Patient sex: M
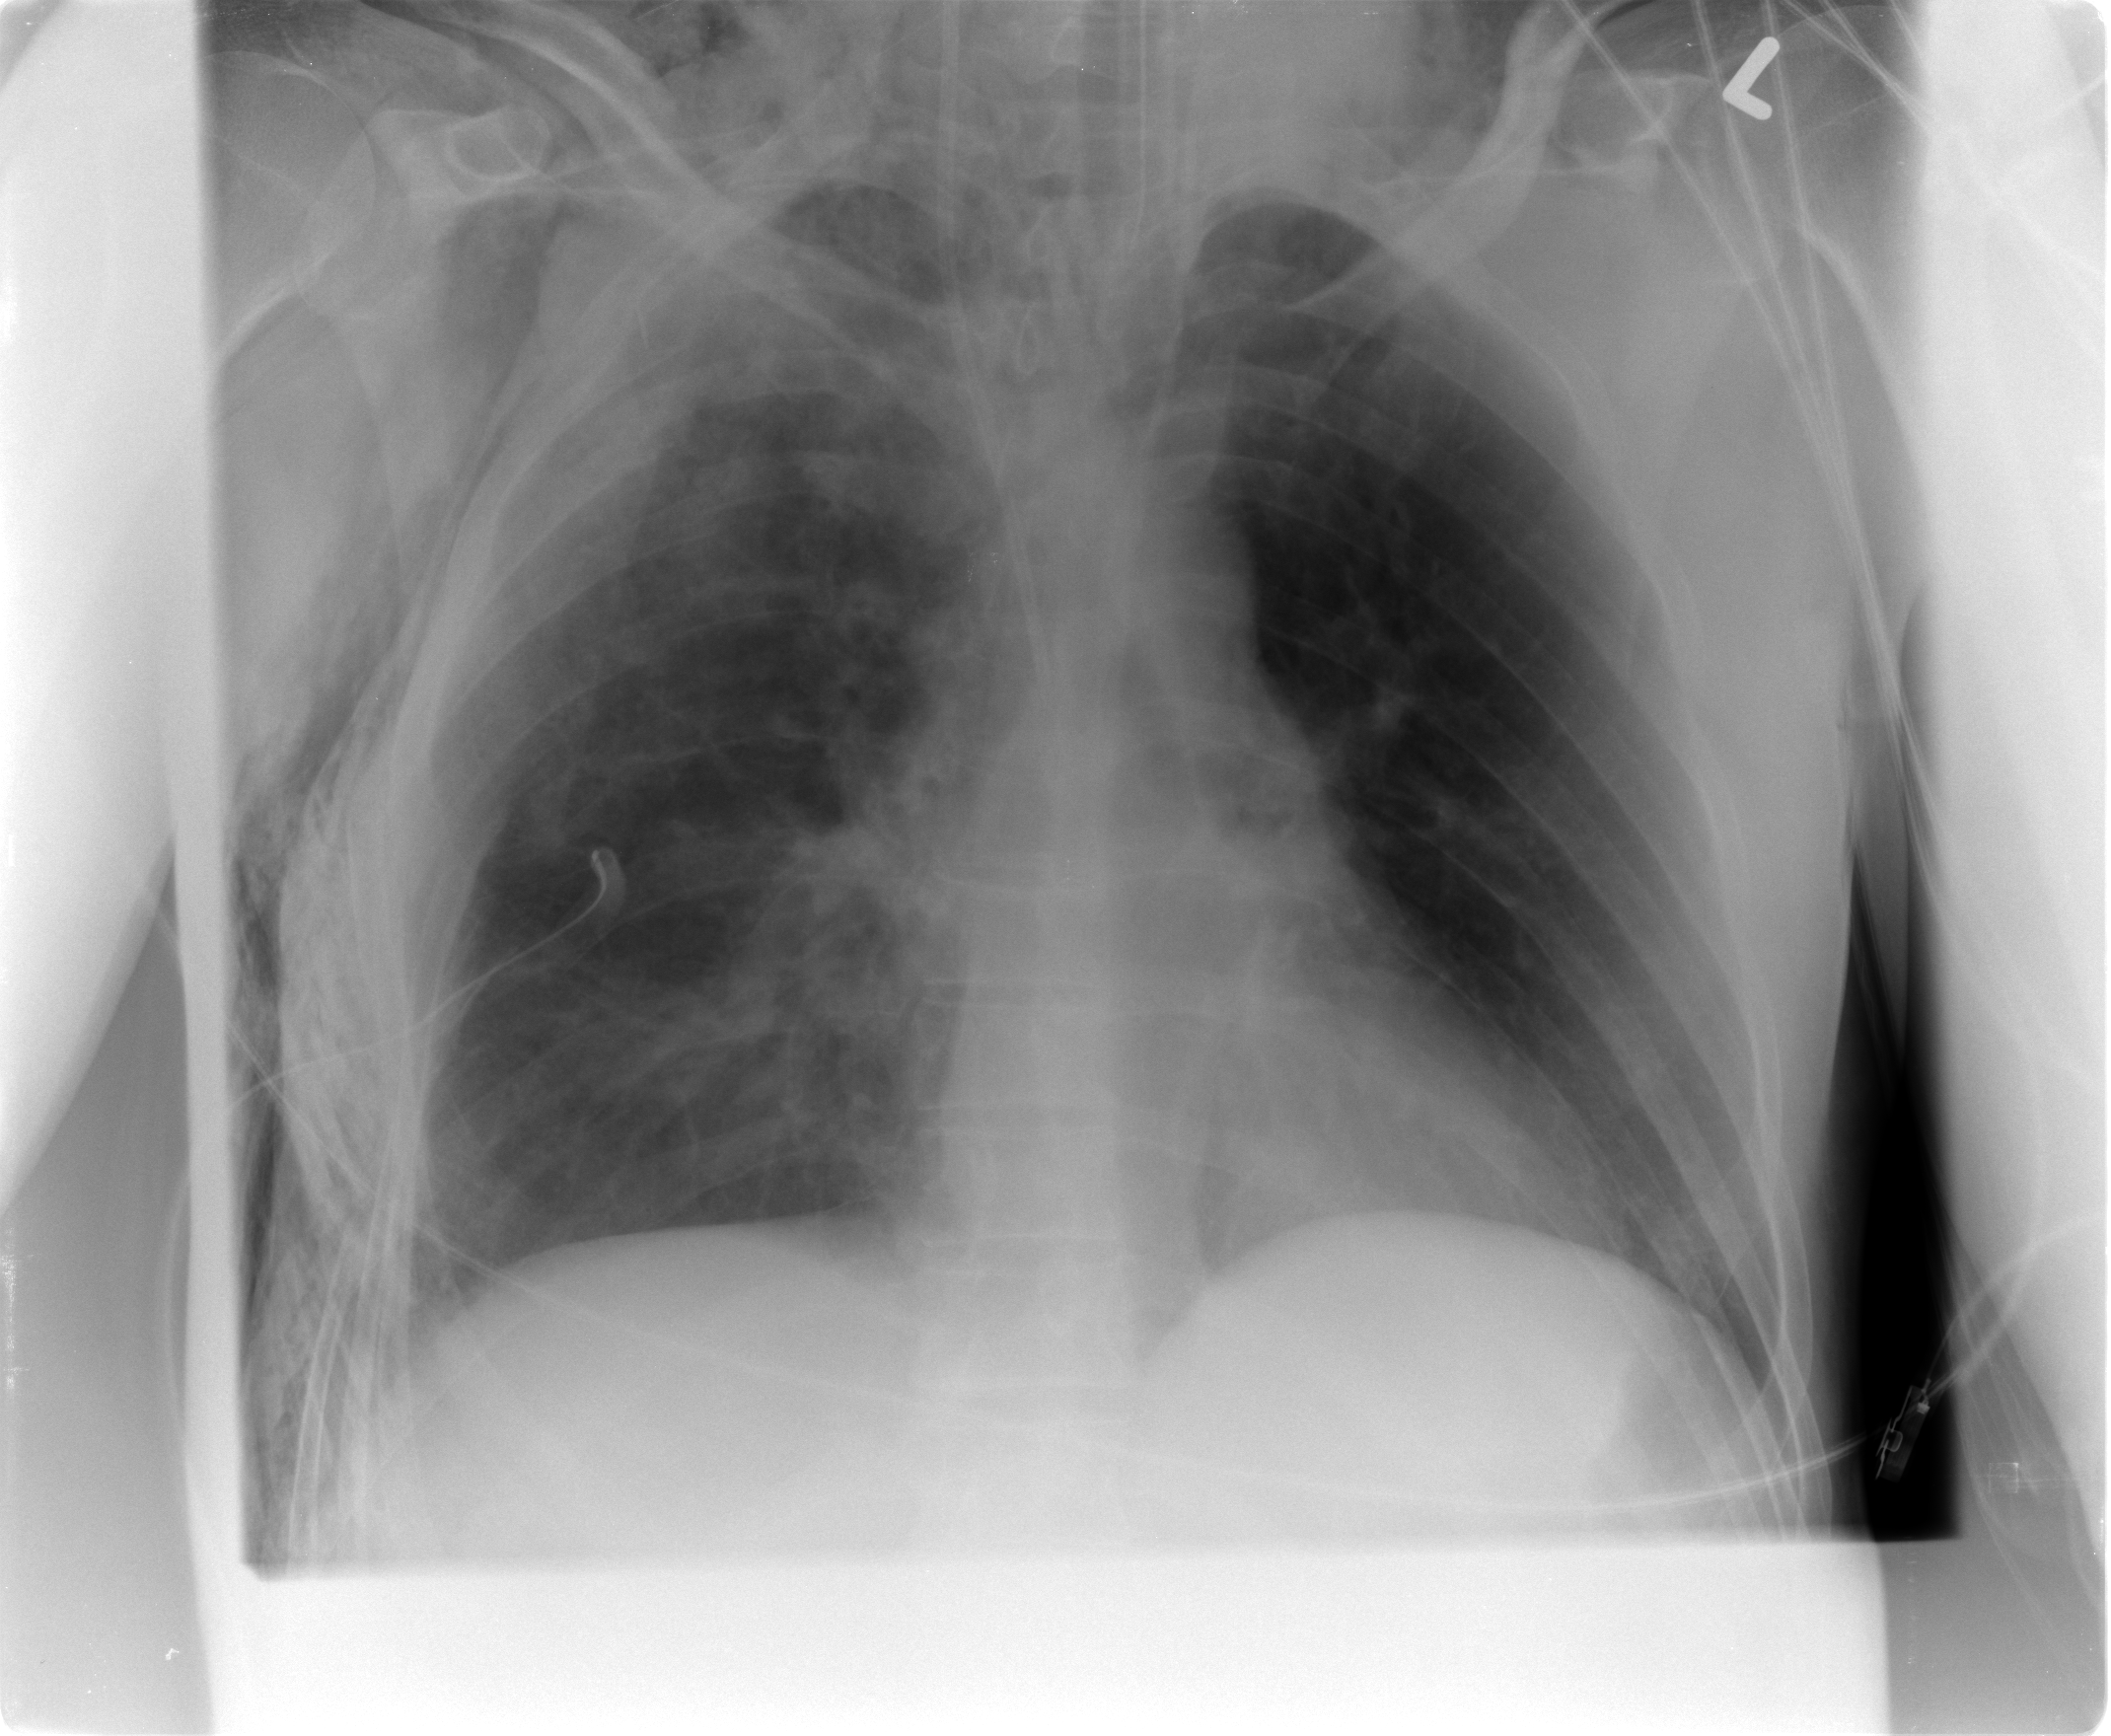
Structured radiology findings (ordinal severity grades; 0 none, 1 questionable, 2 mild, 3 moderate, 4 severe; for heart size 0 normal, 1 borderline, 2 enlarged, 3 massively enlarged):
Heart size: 0
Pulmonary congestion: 0
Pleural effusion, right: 0
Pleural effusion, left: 0
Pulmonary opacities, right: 1
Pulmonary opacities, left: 0
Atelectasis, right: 0
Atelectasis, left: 0